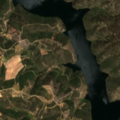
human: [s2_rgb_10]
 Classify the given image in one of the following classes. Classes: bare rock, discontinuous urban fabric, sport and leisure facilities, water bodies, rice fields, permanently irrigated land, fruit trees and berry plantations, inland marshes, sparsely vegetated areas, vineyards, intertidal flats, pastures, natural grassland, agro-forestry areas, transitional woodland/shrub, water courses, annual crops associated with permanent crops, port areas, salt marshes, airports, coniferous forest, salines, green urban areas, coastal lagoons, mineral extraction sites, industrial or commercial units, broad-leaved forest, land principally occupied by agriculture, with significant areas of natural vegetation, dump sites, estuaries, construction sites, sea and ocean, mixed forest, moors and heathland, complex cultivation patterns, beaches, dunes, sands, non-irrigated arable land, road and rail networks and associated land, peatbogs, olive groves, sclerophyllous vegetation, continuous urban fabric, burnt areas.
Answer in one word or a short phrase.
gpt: olive groves, complex cultivation patterns, land principally occupied by agriculture, with significant areas of natural vegetation, broad-leaved forest, transitional woodland/shrub, water bodies